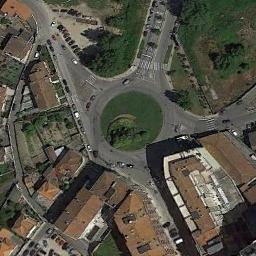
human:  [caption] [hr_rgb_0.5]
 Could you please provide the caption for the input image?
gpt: Many buildings of different shapes are beside the roundabout .

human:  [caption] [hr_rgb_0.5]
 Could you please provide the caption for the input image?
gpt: There are several vehicles driving on the road at the roundabout, There are some buildings and some trees and some lawns around the roundabout, And many cars are parked in the open space beside the roundabout .

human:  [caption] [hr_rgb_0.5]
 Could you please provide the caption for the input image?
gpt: The roundabout is on the grass next to buildings .

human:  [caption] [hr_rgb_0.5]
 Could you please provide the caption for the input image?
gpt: The roundabout with four exits and entrances is next to the residential area .

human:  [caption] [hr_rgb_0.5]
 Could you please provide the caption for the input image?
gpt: There are some brown buildings near the roundabout .